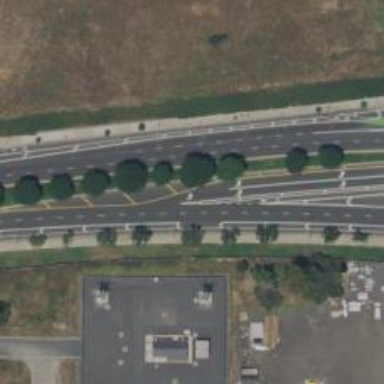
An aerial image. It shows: Secondary link road with asphalt surface.